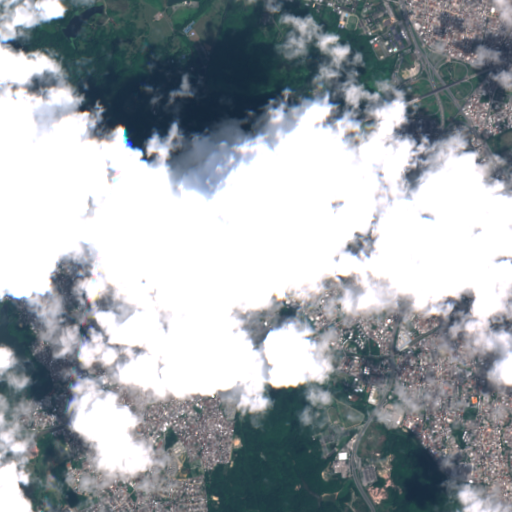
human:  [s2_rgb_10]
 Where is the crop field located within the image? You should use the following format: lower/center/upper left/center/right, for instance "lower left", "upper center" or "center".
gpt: The crop field is located in the upper right of the image.
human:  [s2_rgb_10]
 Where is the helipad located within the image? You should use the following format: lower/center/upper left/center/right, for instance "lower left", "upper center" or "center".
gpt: The helipad is located in the upper right of the image.
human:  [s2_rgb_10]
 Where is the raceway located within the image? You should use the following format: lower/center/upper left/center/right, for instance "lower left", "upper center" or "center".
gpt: The raceway is located in the lower right of the image.
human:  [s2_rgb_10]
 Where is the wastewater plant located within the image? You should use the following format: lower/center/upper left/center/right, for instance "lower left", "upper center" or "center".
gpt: The wastewater plant is located in the upper right of the image.
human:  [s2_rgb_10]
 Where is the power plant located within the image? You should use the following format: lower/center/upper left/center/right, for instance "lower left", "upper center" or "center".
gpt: There is no power plant in the image.